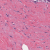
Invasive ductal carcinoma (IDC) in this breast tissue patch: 0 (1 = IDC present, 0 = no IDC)